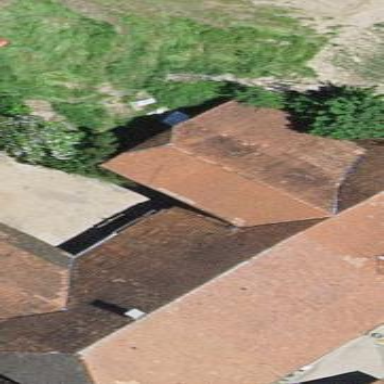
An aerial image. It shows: Farm building.